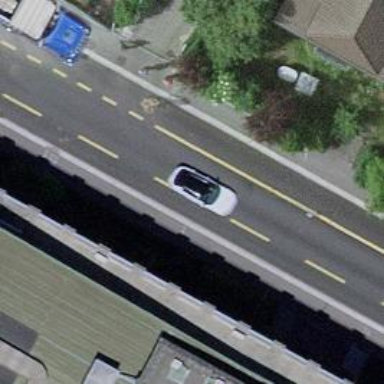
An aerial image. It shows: Tertiary road with asphalt surface. There is separate sidewalk and lanes for cyclists on both sides.